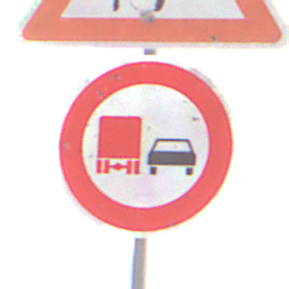
Verkehrszeichen: UeberholverbotKraftfahrzeuge
Zusatzzeichen oben: KinderRechts
Umgebung: Outdoor, Nature
Tageszeit: MorningAfternoon
Wetter: Overcast
Licht: Natural
Jahreszeit: Winter
Kontrast: LowContrast